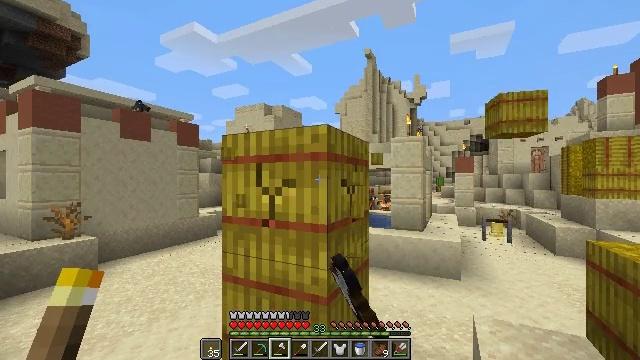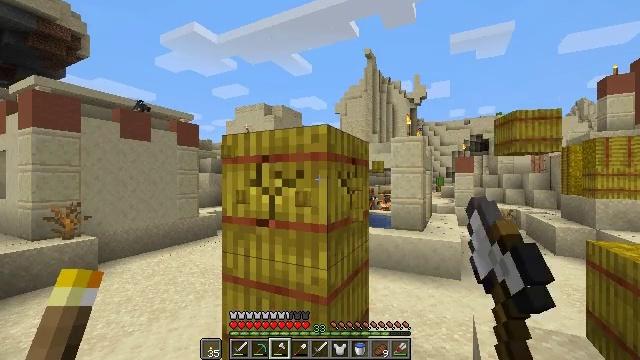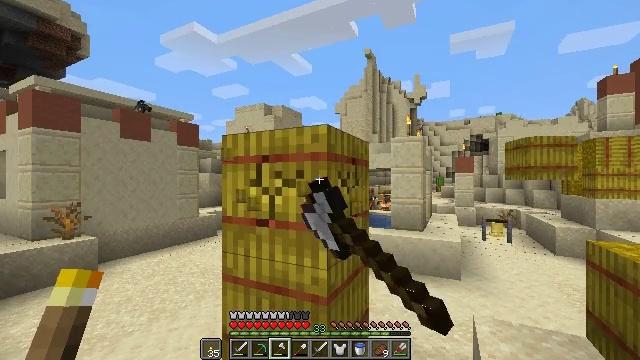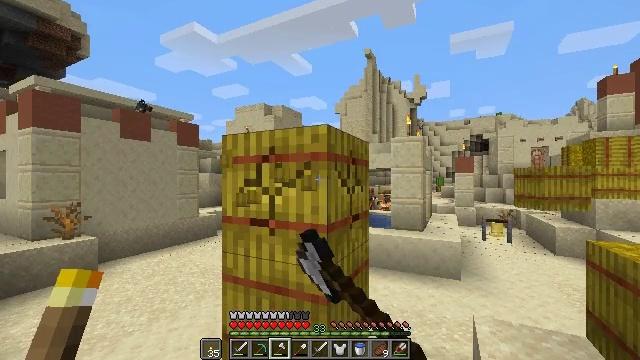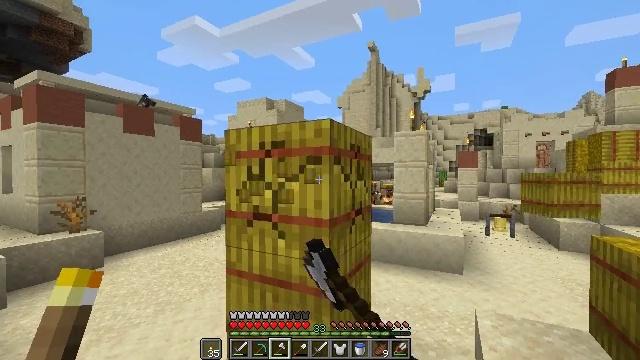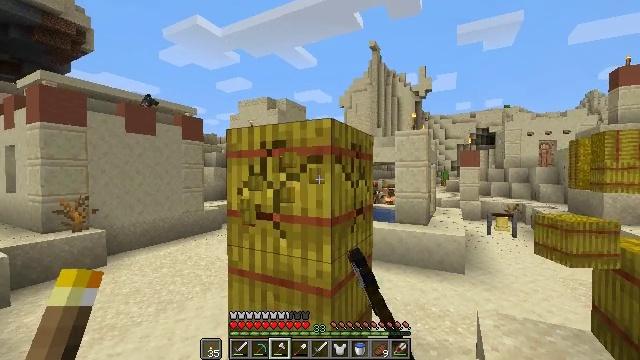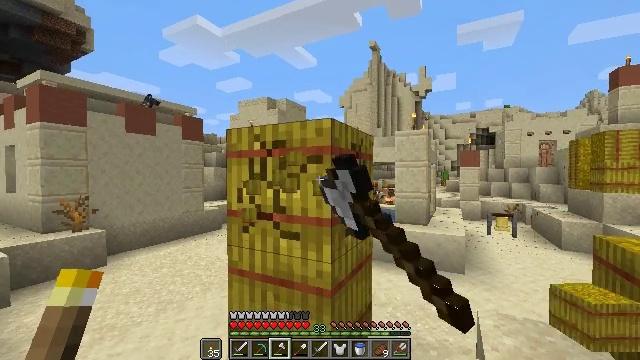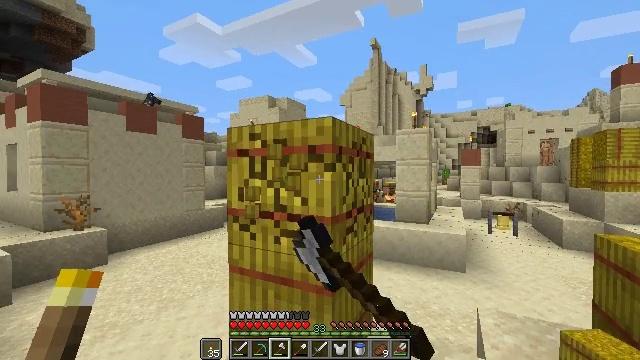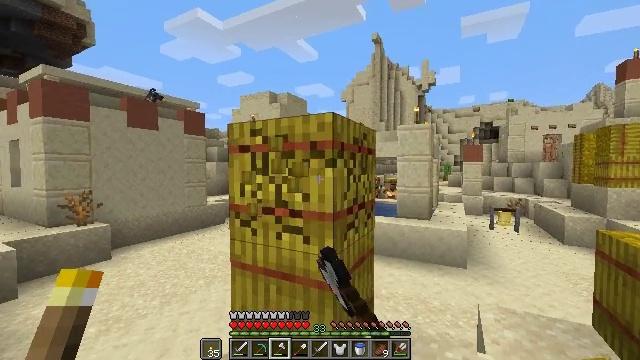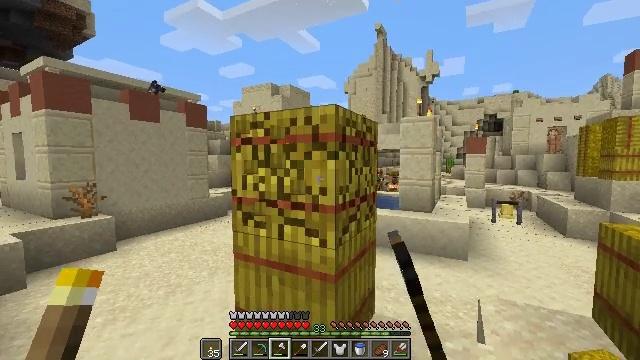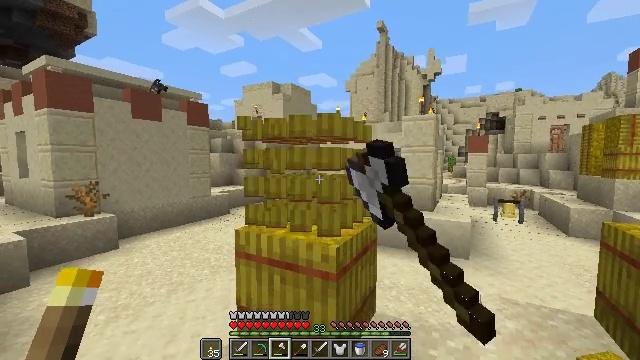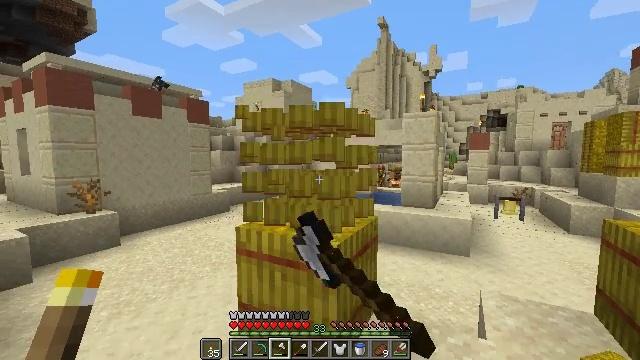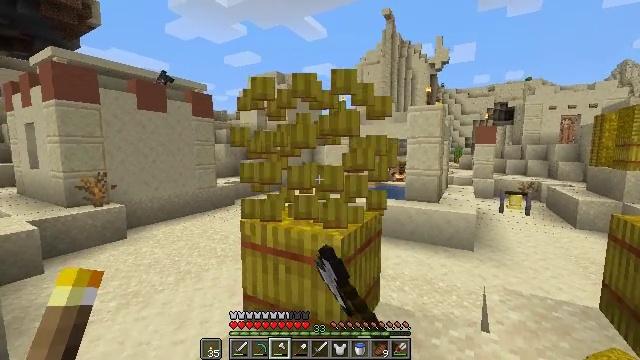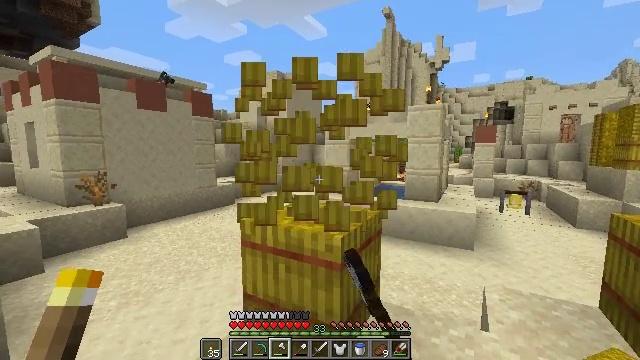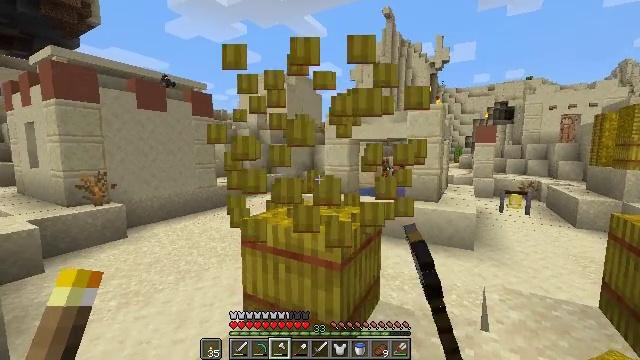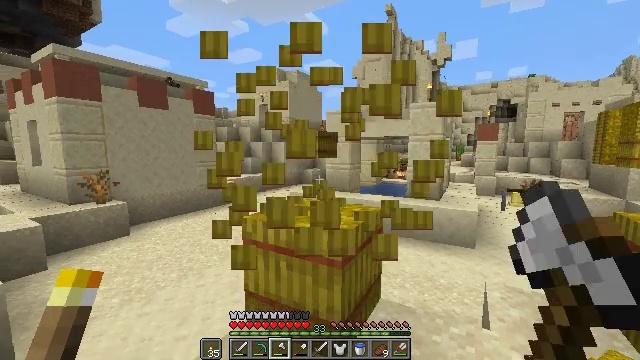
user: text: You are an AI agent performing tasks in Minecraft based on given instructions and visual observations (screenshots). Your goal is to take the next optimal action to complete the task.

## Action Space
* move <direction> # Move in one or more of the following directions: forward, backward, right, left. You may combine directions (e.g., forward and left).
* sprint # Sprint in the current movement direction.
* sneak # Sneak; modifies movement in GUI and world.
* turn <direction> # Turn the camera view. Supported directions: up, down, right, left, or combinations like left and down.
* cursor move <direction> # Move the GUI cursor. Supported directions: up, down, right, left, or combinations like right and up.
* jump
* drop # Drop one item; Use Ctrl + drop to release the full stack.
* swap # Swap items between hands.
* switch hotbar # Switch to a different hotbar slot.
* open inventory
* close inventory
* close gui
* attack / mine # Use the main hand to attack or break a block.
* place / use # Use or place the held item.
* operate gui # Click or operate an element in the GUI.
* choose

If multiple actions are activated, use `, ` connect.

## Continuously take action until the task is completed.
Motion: motion action
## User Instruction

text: Gather hay blocks from the farm.
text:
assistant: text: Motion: attack / mine
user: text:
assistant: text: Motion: attack / mine
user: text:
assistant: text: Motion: attack / mine
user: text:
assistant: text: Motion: turn down, attack / mine
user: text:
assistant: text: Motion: attack / mine
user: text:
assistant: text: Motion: attack / mine
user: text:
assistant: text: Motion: attack / mine
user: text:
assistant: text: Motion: attack / mine
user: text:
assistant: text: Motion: turn down, attack / mine
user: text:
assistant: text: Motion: attack / mine
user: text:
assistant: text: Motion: attack / mine
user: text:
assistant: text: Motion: turn down, attack / mine
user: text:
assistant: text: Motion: attack / mine
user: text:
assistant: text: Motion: attack / mine
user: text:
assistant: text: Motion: attack / mine
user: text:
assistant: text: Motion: attack / mine
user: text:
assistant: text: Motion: turn down, attack / mine
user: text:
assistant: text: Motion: turn down, attack / mine
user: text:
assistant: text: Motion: move forward, turn right and down, attack / mine
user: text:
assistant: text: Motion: move forward, turn down, attack / mine
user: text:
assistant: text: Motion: move forward, turn down, attack / mine
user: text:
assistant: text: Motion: move forward, turn down, attack / mine
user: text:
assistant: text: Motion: move forward, turn down, attack / mine
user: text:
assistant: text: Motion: turn down, attack / mine
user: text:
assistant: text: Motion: turn down, attack / mine
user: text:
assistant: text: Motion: turn down, attack / mine
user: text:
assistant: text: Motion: turn down, attack / mine
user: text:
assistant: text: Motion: turn down, attack / mine
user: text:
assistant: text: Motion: attack / mine
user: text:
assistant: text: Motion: attack / mine